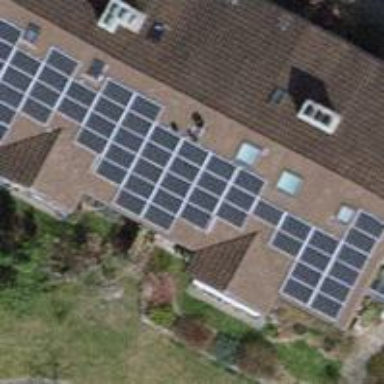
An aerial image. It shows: Small solar photovoltaic panel generator on the roof of building.